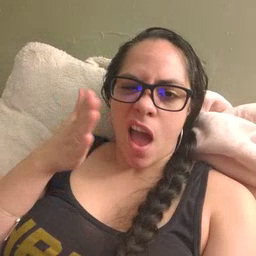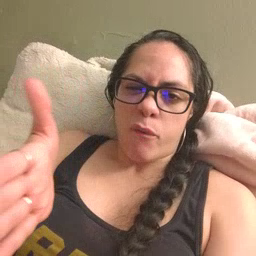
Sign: after